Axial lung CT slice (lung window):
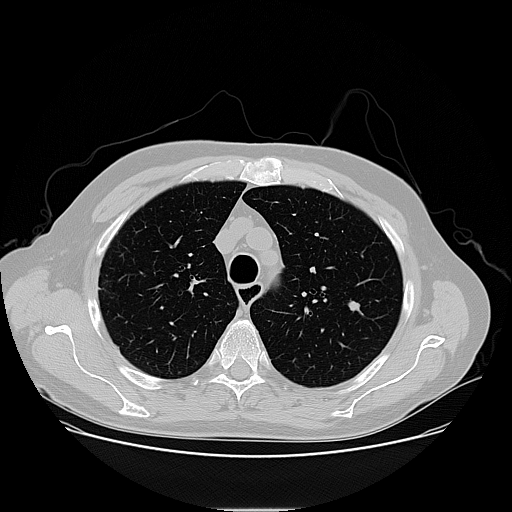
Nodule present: yes
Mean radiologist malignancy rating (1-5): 4